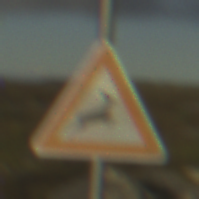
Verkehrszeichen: WildwechselLinks
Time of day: SunriseSunset
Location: Outdoor (Nature)
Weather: PartlyCloudy
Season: NotSpecified
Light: Natural